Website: crate-barrel
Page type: account-selection
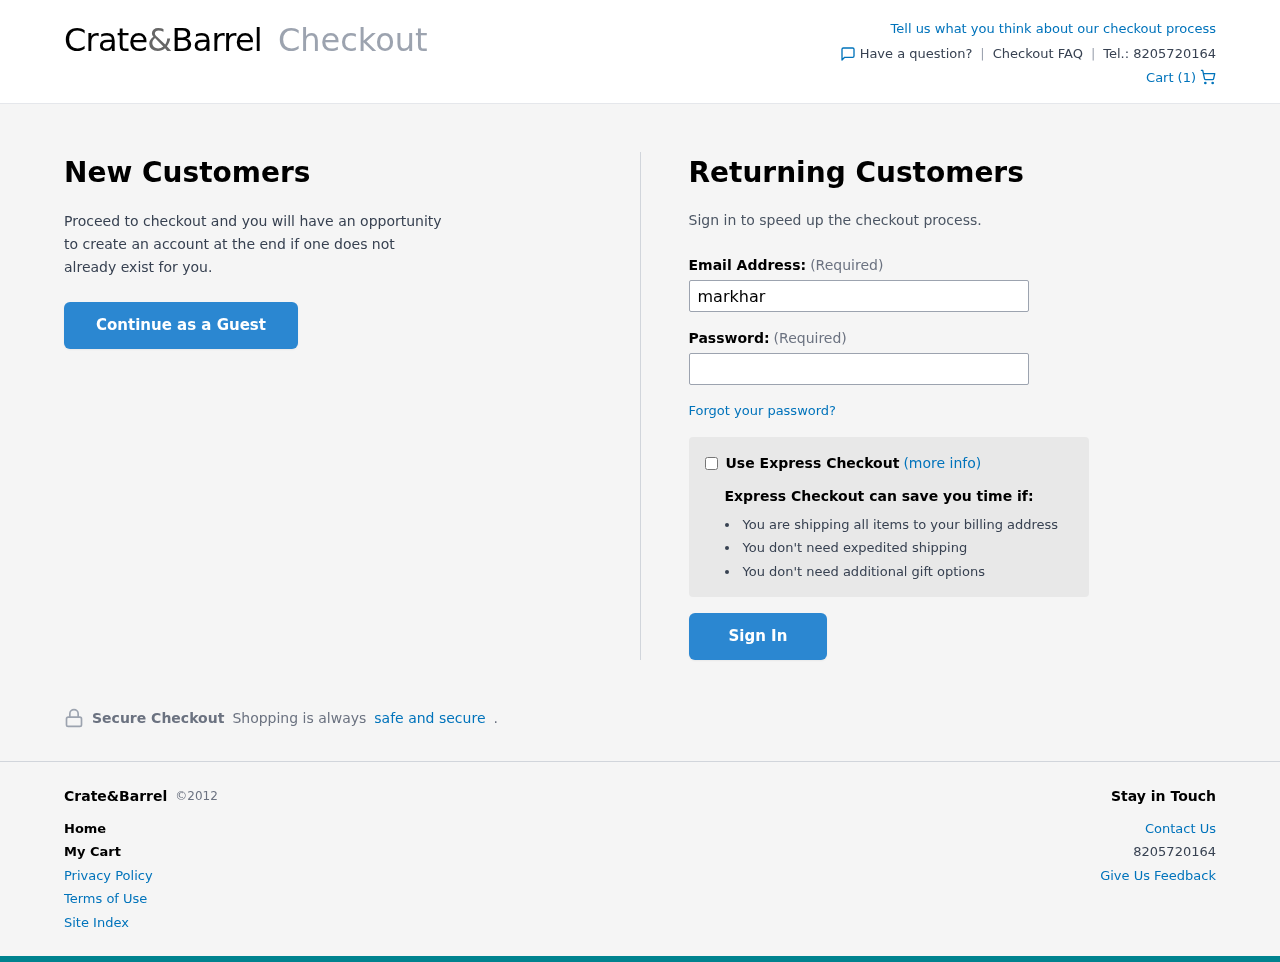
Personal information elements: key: PII_EMAIL
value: markharris@hotmail.com
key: PII_PHONE
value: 8205720164
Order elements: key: ORDER_NUM_ITEMS
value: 1